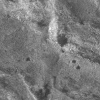
Atmospheric dust classification: not_dusty